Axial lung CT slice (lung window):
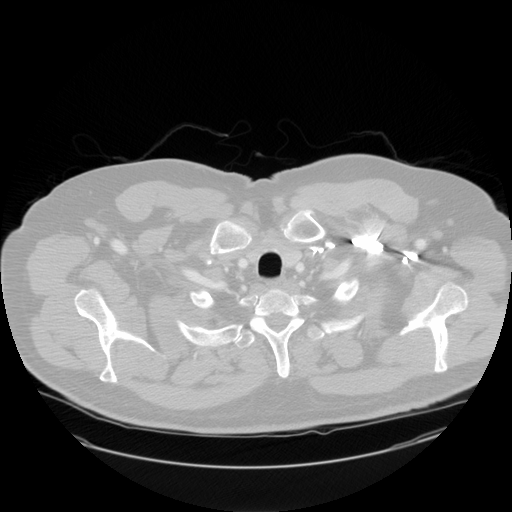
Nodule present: no